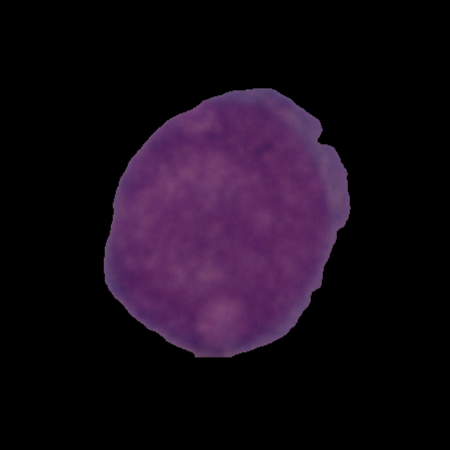
Label: cancer